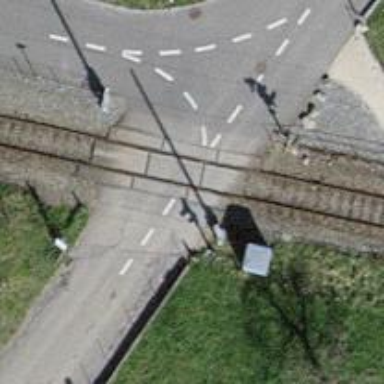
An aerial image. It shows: Level crossing along the railway.